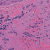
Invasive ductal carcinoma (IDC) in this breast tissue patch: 1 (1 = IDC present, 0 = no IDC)